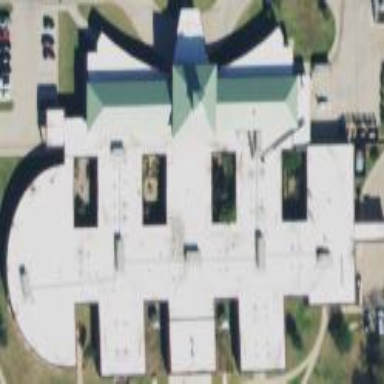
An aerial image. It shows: Hospital building.